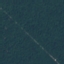
Land use / land cover: Forest